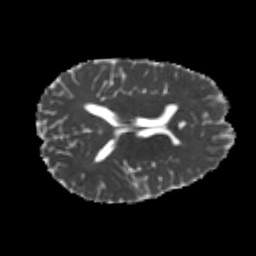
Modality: MD
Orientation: axial
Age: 18
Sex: male
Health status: healthy
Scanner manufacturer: philips
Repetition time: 7.477 s
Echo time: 0.08753 s